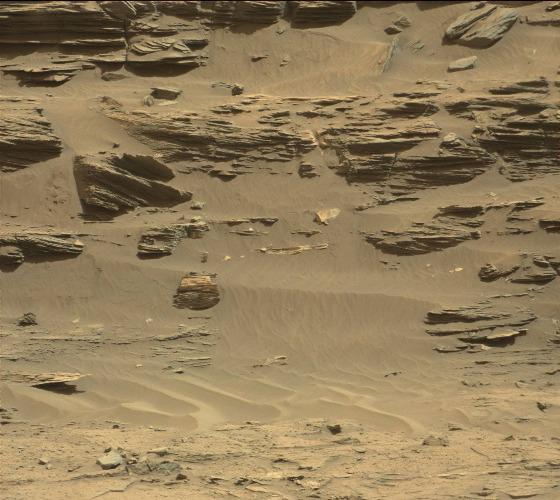
Terrain classes present: Bedrock, Gravel / Sand / Soil, Rock, Shadow